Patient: sex F, age 62
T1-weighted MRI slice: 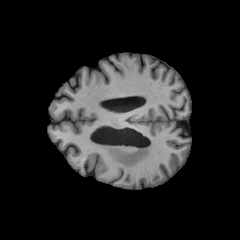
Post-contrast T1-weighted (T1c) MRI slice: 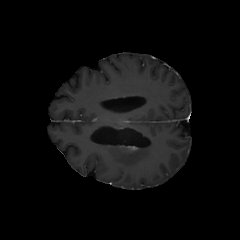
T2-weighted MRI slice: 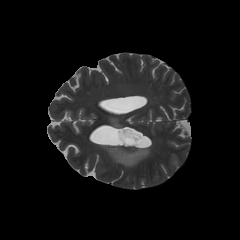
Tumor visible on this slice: yes
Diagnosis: Glioblastoma, IDH-wildtype
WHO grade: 4